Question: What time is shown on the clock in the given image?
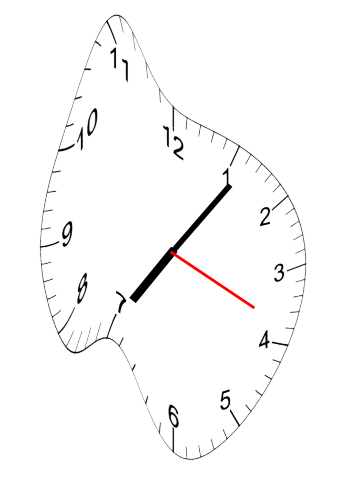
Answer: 07:06:19